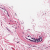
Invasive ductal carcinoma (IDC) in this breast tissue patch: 0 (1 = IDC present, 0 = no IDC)